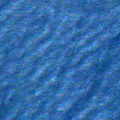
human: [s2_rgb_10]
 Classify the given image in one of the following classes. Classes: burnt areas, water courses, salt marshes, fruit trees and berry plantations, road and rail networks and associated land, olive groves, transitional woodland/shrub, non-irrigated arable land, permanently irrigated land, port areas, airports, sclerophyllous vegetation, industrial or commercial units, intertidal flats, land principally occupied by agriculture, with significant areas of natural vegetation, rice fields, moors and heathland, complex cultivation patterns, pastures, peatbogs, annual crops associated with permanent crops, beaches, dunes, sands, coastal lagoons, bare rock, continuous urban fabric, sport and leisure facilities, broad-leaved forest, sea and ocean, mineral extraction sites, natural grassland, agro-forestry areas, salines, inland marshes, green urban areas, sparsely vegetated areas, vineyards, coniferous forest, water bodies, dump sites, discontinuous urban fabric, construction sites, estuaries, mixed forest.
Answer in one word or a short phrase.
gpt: sea and ocean